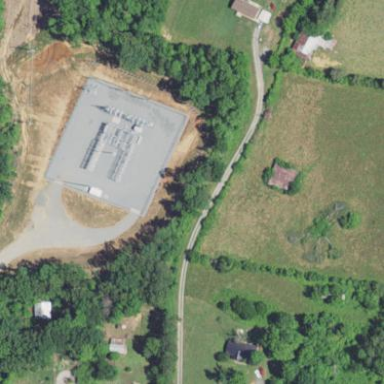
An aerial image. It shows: Distribution substation surrounded by fence.